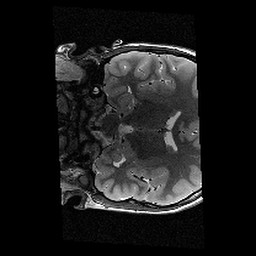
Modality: T2w
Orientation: coronal
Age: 10
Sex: female
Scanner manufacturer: siemens
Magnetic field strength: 3 T
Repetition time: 9.23 s
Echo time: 0.067 s